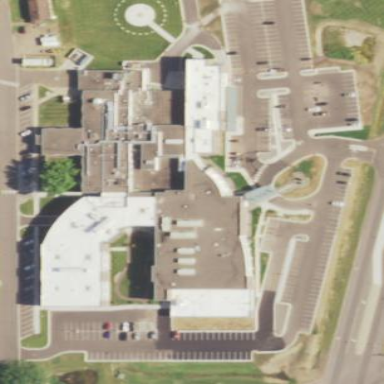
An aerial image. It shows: Healthcare facility identified as hospital.